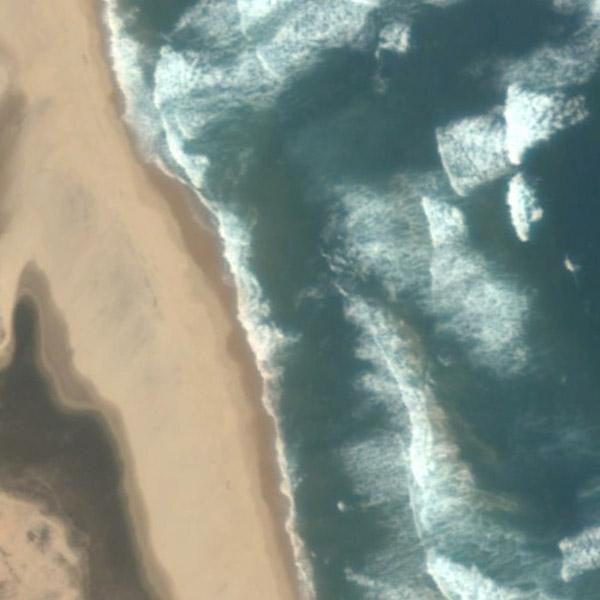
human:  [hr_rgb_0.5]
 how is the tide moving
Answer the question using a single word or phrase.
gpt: rising